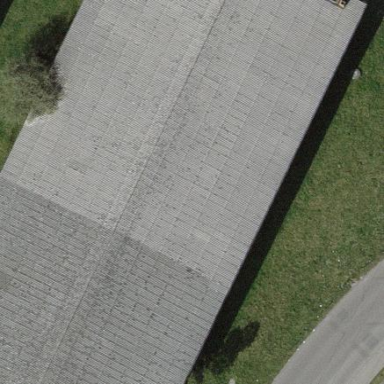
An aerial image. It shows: Warehouse building.